Question: I'm trying to deploy a test site to AWS via the toolkit for visual studio, and I'm getting a strange error at the environment selection page. Google searches are yielding no real information on it.
The error appears when I try to validate the url choice. It says, "Error during URL validation; check URL and try again." I have changed the url to everything I can think of, with no luck. When I hit next, no matter what the URL is, a message box appears informing me that the URL is not available. Is there a way around this error?
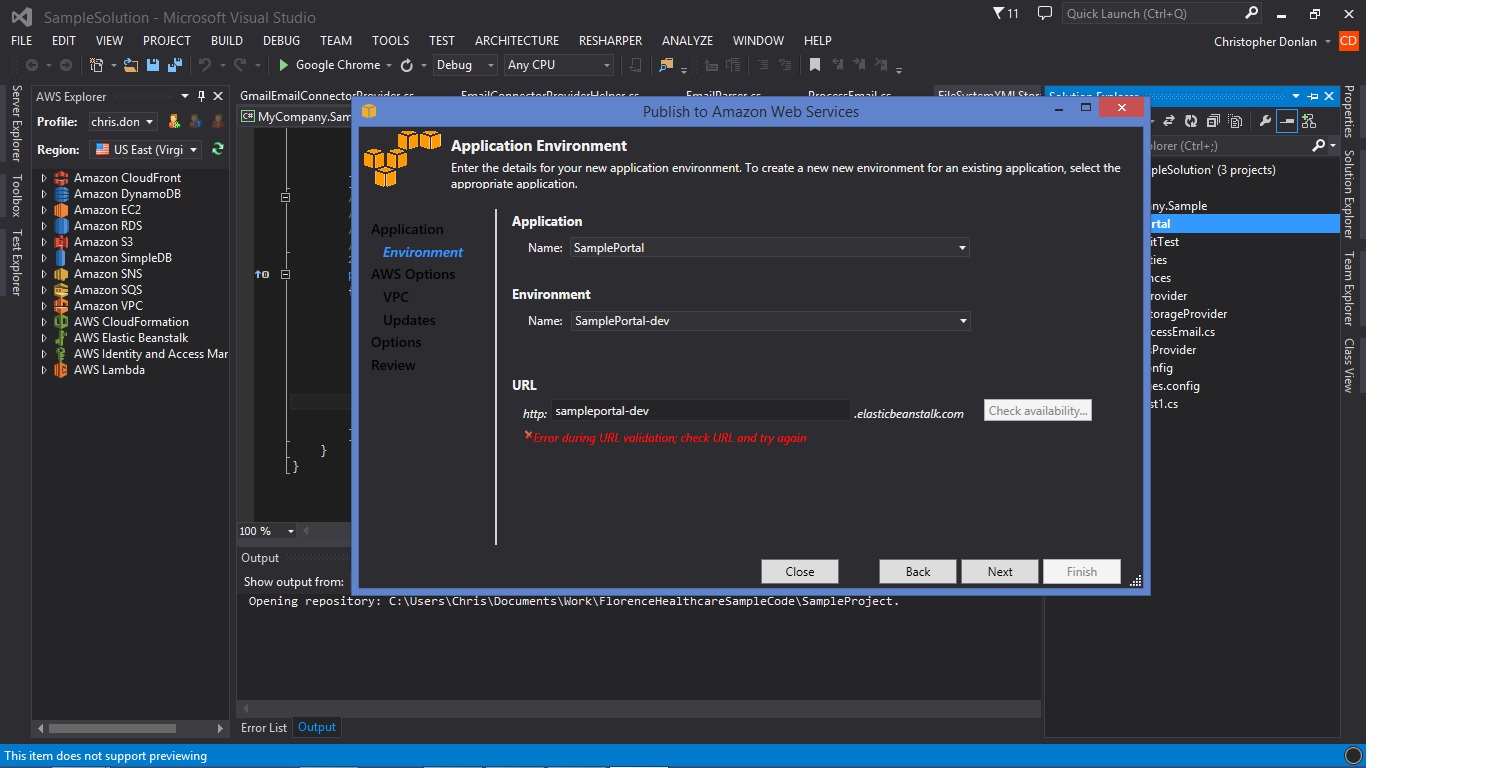
Answer: AWS.
First, go to AWS, click on Services -> IAM, at the top left. Follow the instructions at <URL>
to create an IAM user. This will create an alias, essentially, for your account. You will need the access key and secret key, so download the file when prompted.
Second, while in the IAM management portal, click on Policies, on the left. You can check up to two options, and use them to create a Policy. Choose EC2 and Elastic Beanstalk, full access for each. You should do this with the IAM user you created, though I believe that you can use your main account.
Finally, you'll need to assign that profile to your web project. In the AWS Explorer, click on the New Account Profile at the top. You'll be prompted to enter some information; here is where you will need those keys. Once that is all done, try the Publish to AWS wizard, again.